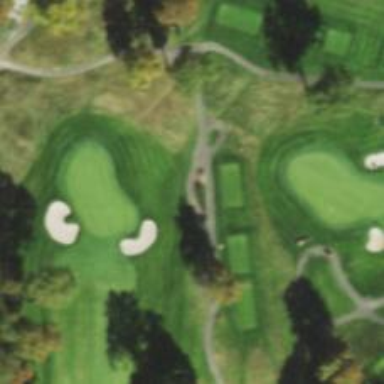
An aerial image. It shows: Path for both roads and golfers.